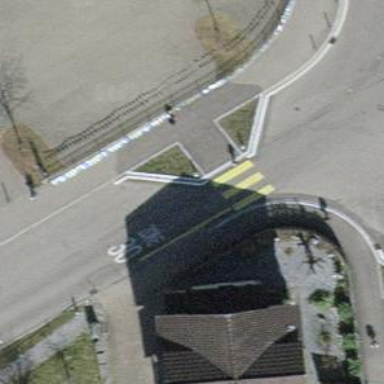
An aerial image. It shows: Uncontrolled road crossing.